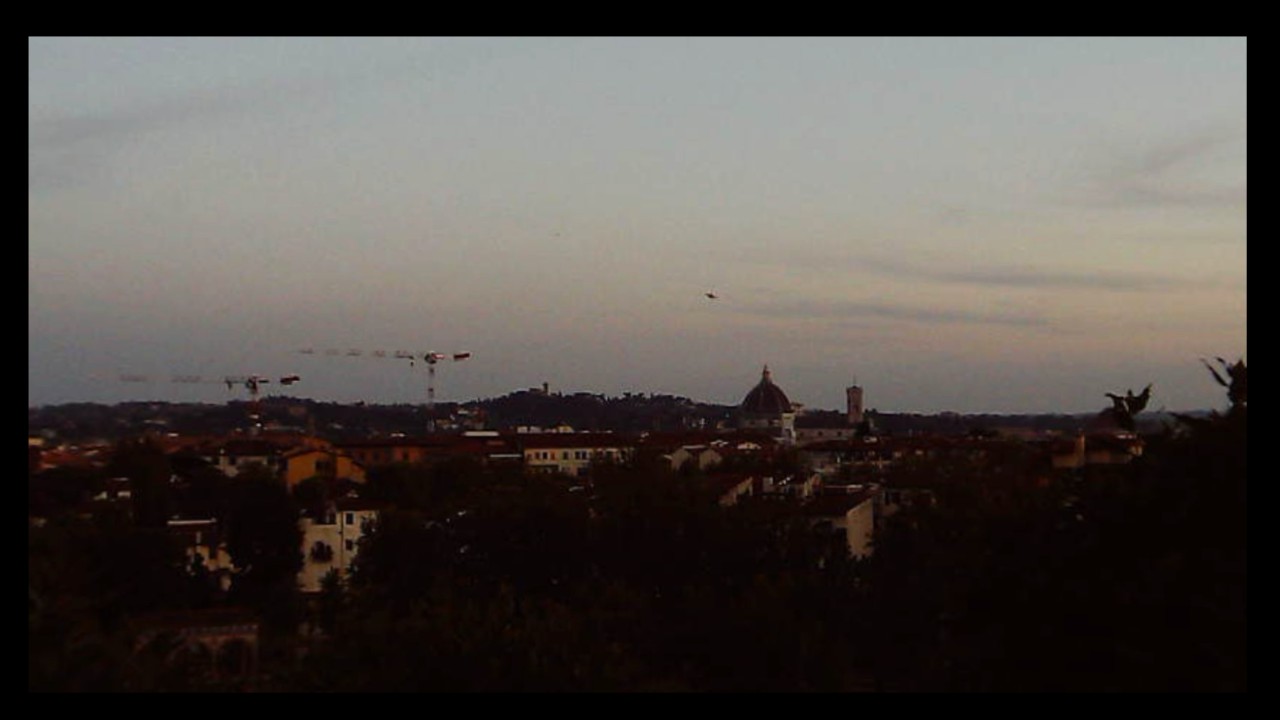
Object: DJI Mini 3